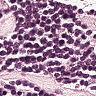
Metastatic tissue present: no